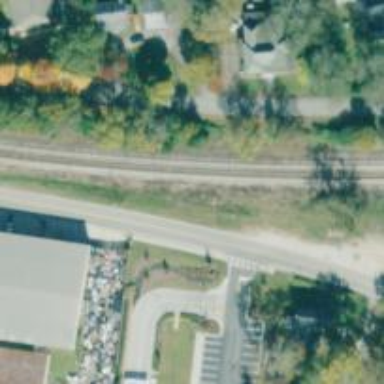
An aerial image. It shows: Railway siding with rails.